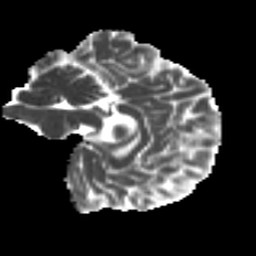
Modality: MD
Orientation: sagittal
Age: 34
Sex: female
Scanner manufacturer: ge
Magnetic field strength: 3 T
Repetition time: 7.8 s
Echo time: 0.0606 s